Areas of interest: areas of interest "No. 7 Basketball Park"
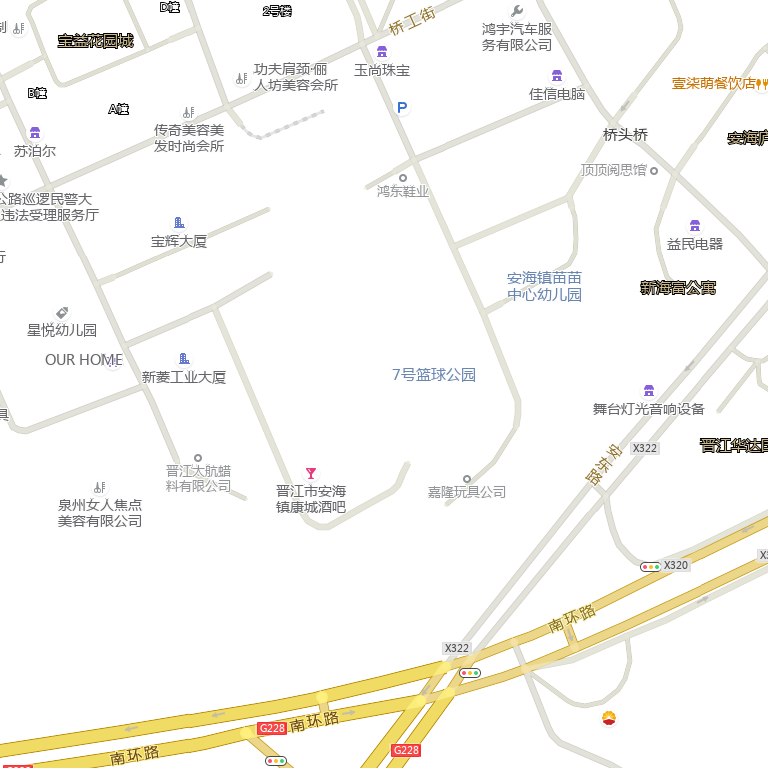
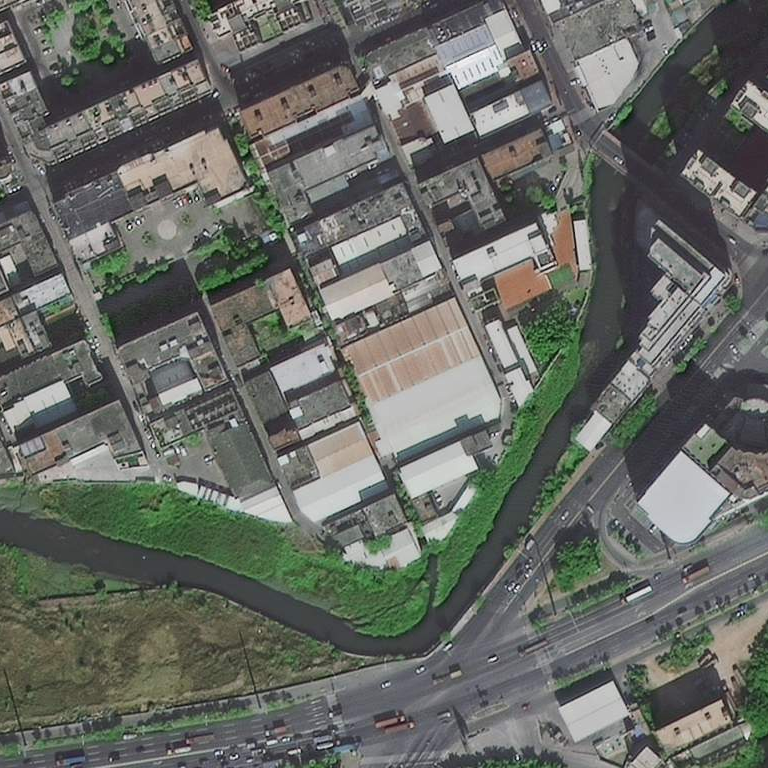